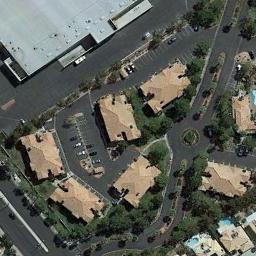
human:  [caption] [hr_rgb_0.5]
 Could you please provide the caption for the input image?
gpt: The medium residential is on the grass next to the road and a parking lot .

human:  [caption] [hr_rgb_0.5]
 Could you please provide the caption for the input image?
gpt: The medium residential area has some orange houses and parking lots and some roads go through the medium residential area .

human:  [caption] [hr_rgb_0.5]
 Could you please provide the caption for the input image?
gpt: Many buildings are in medium residential area .

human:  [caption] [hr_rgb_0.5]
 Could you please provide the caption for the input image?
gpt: There is a road next to a medium-sized residential area .

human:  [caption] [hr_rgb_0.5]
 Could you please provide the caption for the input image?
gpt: There are some yellow buildings on the medium residential area .